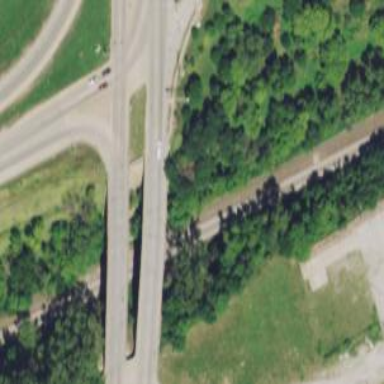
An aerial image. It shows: Bridge.